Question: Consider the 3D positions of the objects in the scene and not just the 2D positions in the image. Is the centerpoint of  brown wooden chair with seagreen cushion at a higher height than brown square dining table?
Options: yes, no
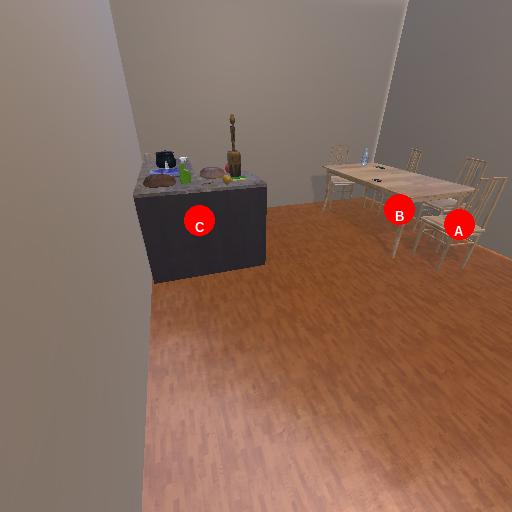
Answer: yes